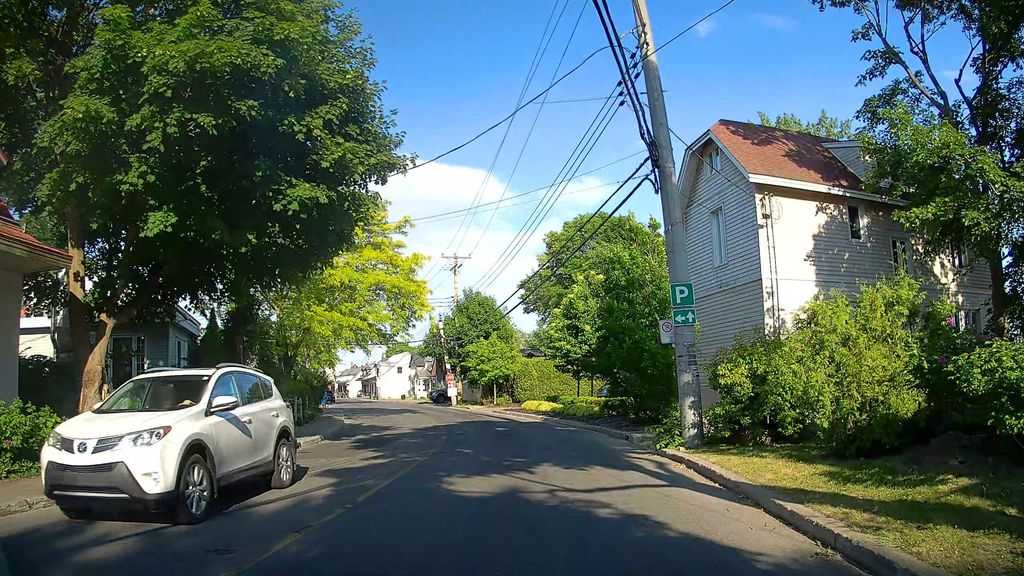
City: montreal